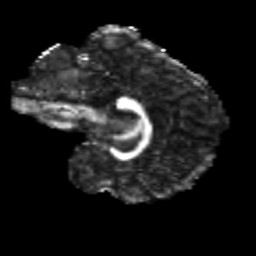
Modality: FA
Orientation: sagittal
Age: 19
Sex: female
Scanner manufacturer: siemens
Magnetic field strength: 3 T
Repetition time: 3.5 s
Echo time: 0.104 s